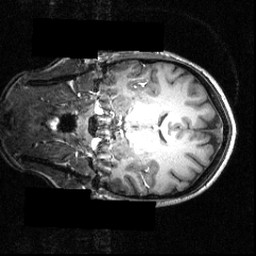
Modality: T1w
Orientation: coronal
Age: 24
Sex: female
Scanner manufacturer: siemens
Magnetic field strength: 3.951 T
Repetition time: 1.5 s
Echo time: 0.00335 s